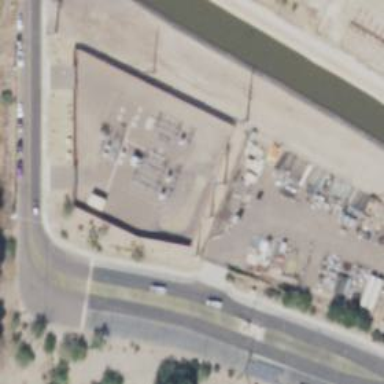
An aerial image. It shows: Outdoor distribution level power substation.